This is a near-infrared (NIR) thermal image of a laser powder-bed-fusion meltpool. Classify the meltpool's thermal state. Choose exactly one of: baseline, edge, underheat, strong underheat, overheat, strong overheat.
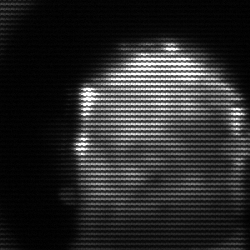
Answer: baseline